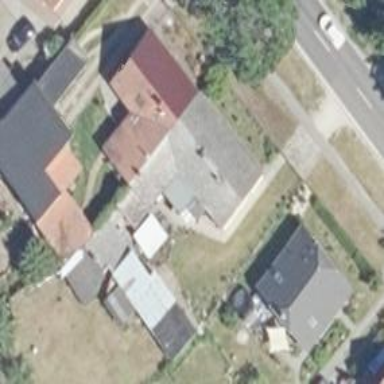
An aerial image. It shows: Terrace building.